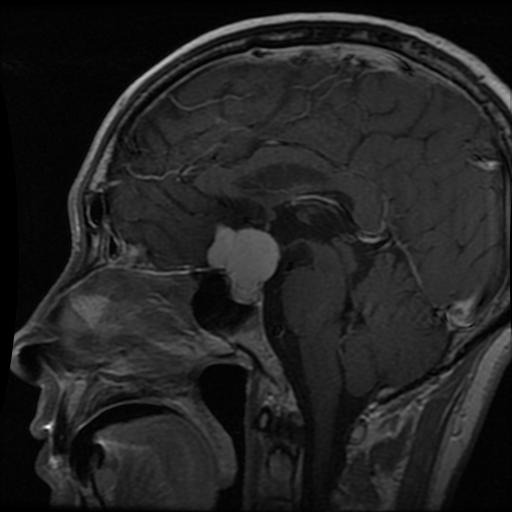
Label: meningioma